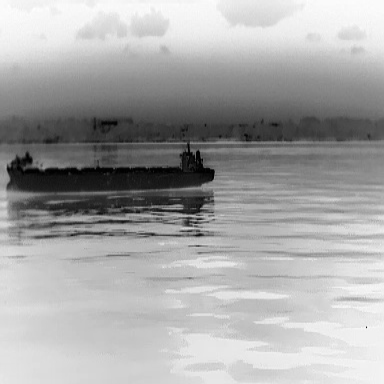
There are two objects shown in the infrared image, including a liner, and a canoe.